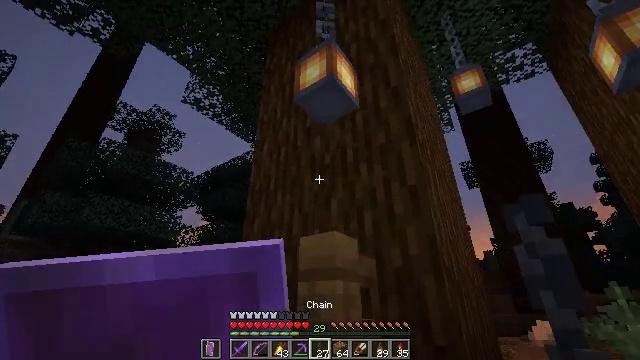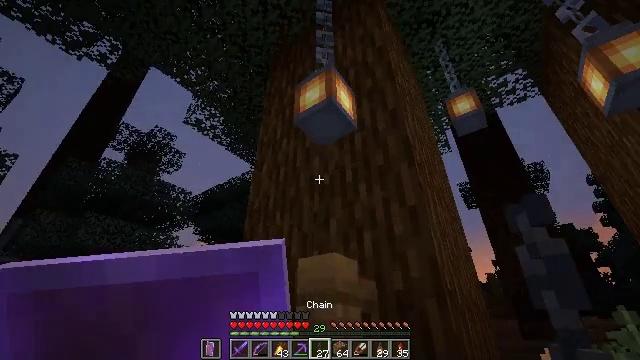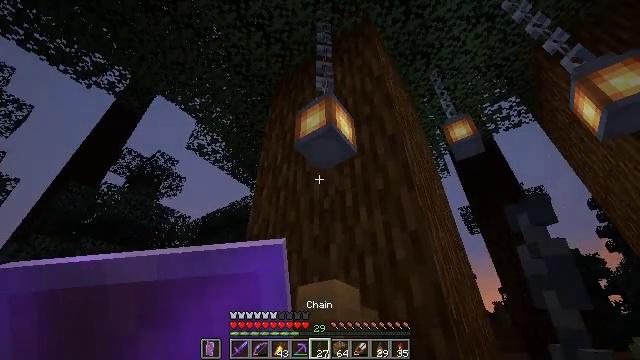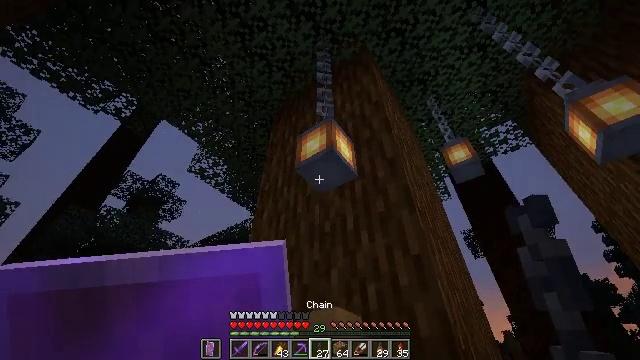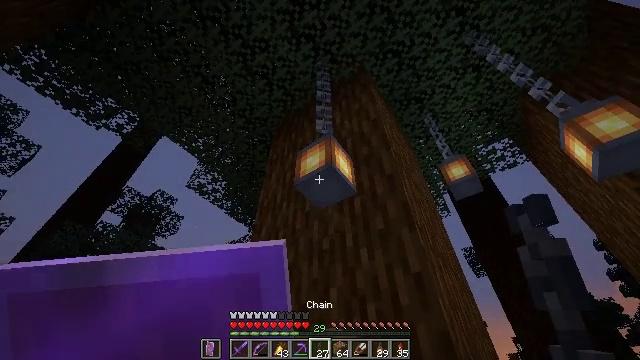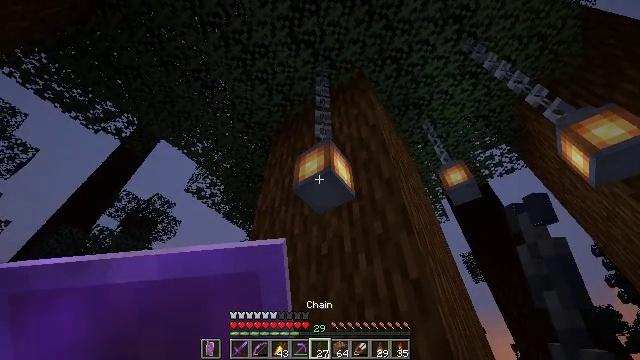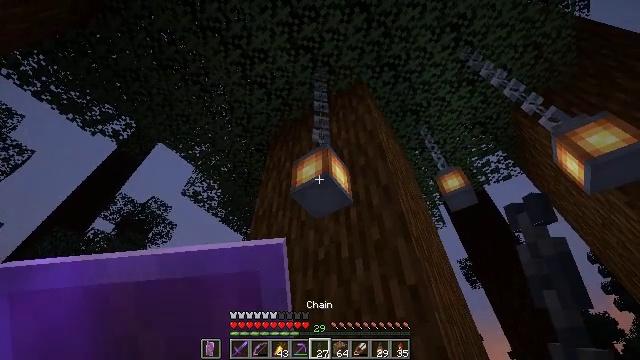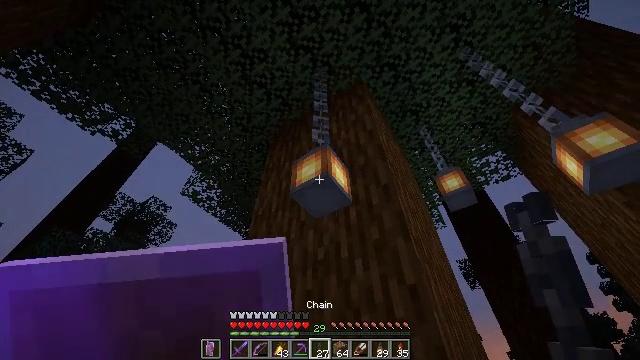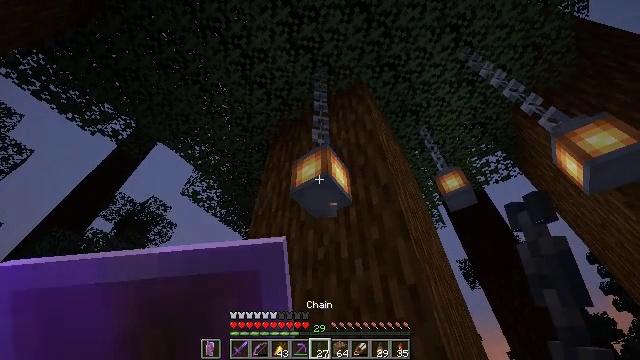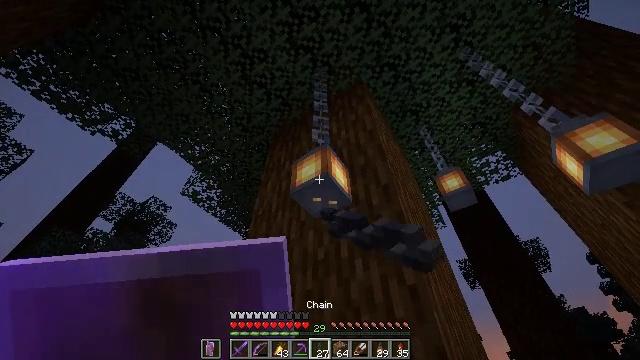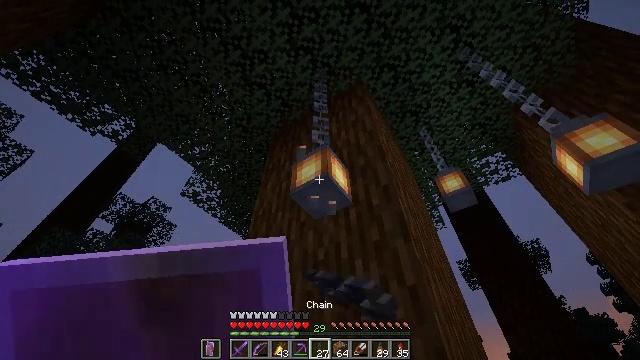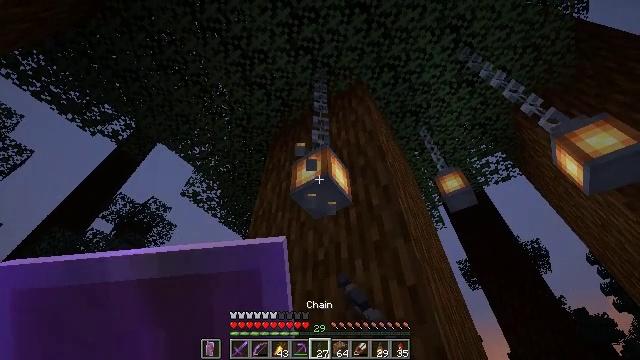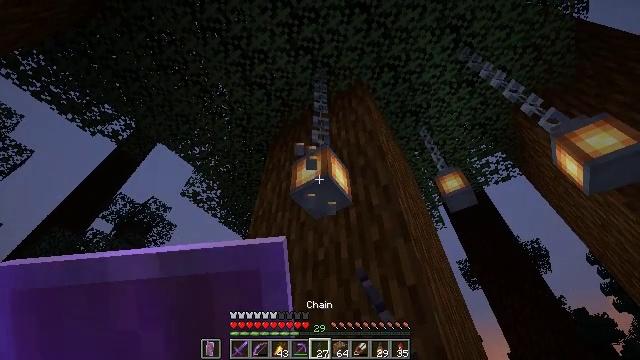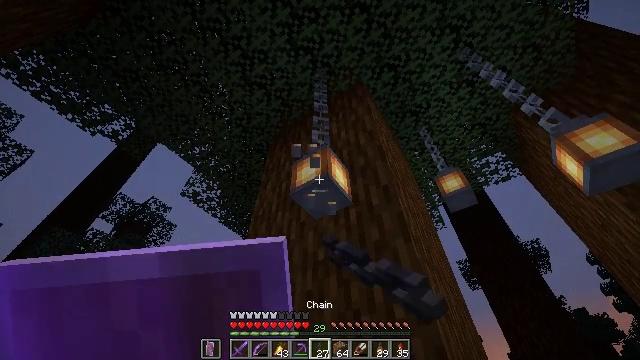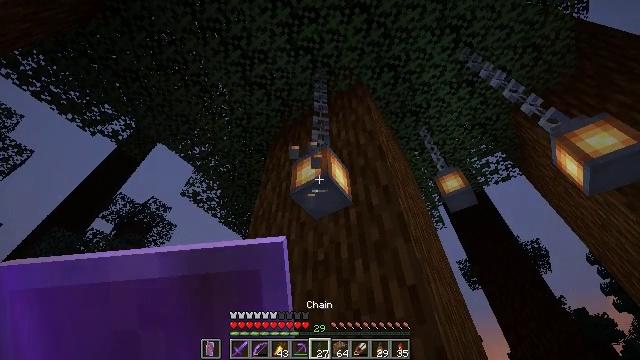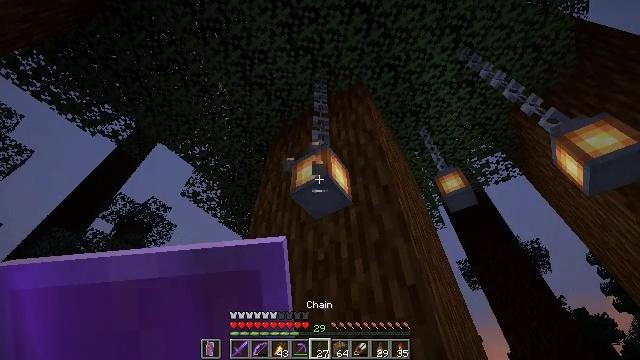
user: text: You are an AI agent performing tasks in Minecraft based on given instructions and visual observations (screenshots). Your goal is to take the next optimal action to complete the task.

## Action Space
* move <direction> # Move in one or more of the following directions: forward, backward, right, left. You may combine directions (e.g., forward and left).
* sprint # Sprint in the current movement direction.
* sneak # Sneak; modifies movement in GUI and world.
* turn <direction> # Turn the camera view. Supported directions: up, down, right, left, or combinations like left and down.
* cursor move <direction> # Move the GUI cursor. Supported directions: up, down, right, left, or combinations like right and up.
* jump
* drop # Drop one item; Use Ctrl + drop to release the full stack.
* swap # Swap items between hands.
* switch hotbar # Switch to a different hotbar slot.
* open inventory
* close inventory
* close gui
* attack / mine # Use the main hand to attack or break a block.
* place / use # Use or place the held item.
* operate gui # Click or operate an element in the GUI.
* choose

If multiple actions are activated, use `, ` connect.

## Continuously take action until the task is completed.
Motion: motion action
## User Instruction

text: Left-click to mine the lantern.
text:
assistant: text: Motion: turn up
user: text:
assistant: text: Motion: turn up
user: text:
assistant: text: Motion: turn up
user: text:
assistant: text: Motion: turn up
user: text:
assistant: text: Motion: turn up
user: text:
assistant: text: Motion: turn up
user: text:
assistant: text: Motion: no_op
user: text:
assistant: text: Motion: attack / mine
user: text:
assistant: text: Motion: attack / mine
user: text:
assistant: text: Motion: attack / mine
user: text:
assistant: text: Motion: attack / mine
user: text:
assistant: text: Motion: attack / mine
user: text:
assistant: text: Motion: no_op
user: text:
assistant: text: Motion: no_op
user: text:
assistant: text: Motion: no_op
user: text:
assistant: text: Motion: no_op
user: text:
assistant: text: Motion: no_op
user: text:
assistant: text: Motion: no_op
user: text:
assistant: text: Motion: no_op
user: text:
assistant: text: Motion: no_op
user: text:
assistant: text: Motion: no_op
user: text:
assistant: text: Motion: no_op
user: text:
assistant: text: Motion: no_op
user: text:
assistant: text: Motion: no_op
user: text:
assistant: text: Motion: no_op
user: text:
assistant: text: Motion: no_op
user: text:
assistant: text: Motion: no_op
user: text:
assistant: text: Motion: no_op
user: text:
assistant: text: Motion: no_op
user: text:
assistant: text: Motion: no_op